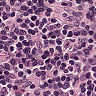
Metastatic tissue present: no